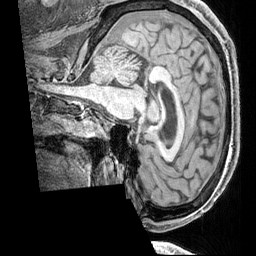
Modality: T1w
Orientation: sagittal
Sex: male
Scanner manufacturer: siemens
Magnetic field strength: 3 T
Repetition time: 2.3 s
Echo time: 0.00226 s